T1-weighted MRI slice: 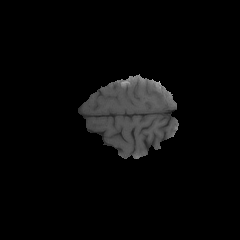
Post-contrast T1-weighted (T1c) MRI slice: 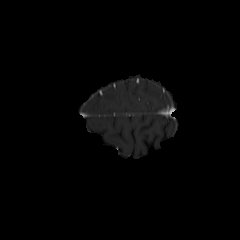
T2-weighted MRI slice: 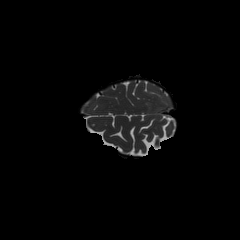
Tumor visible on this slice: no